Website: home-depot
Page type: newsletter-management
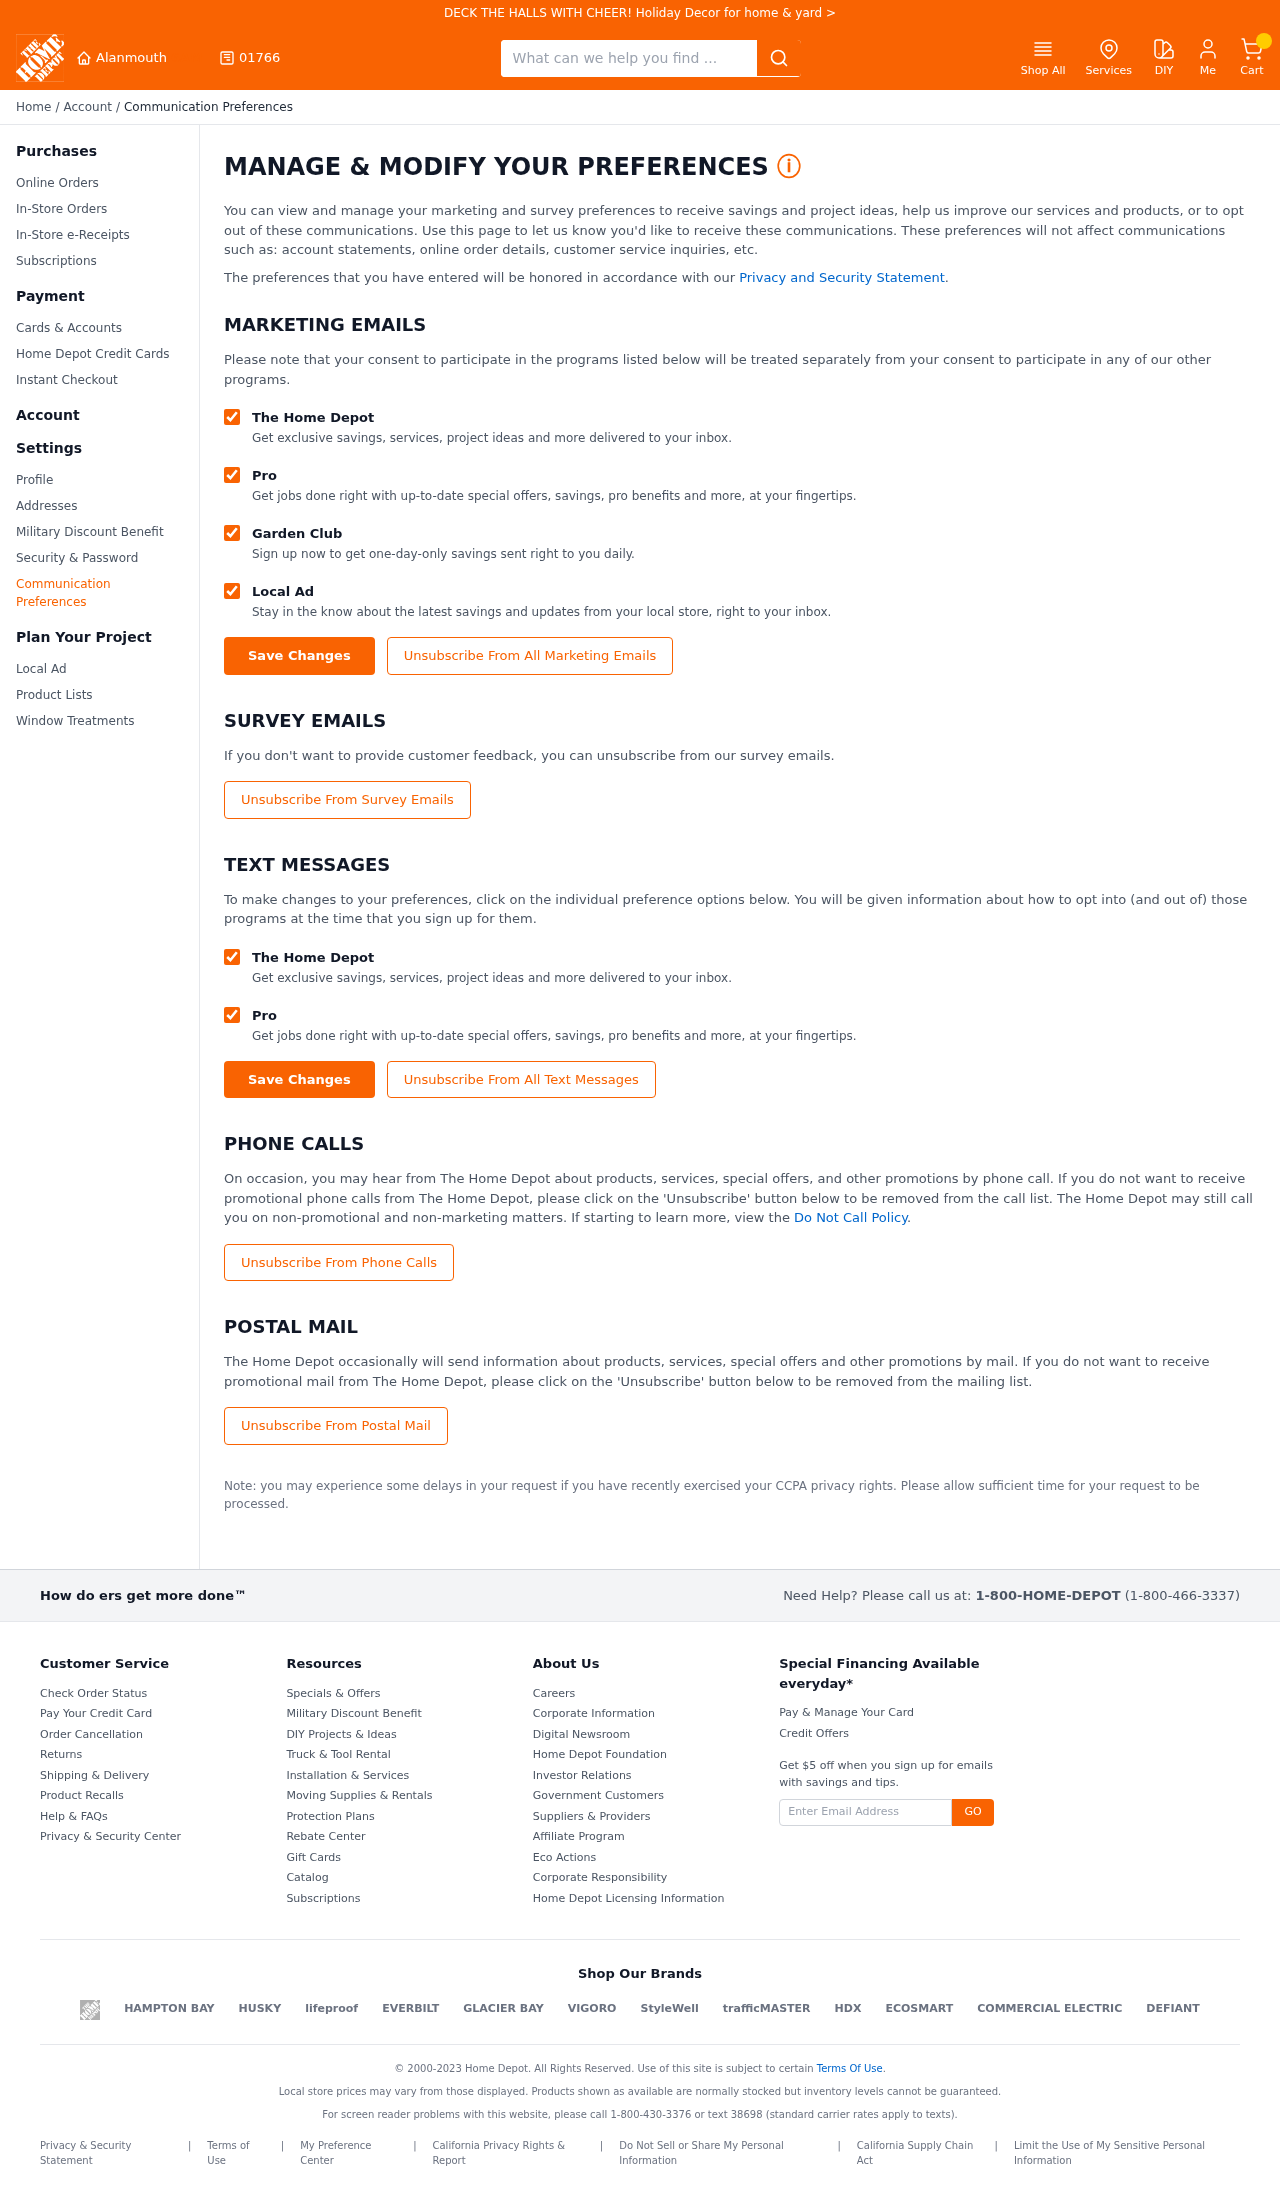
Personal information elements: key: PII_CITY
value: Alanmouth
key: PII_POSTCODE
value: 01766
Search elements: key: HEADER_SEARCH
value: What can we help you find ...